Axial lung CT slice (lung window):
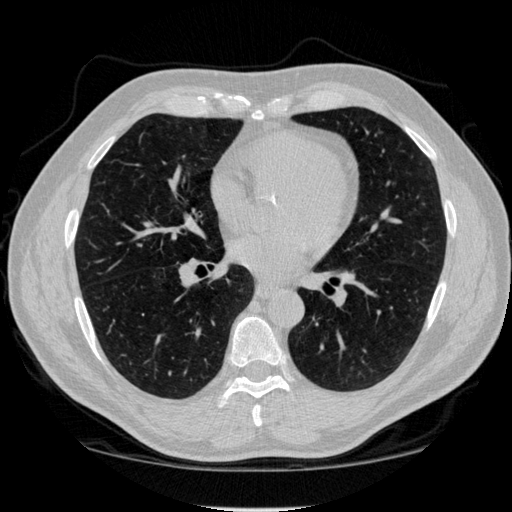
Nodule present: no